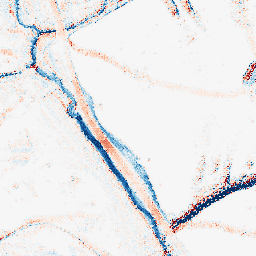
Category: morphological
Decomposition family: morphological_square
Decomposition parameters: operation: average
size: 10
Upsampling method: regularized
Upsampling parameters: scale: 2
lambda_reg: 0.1
Upsampling scale: 2